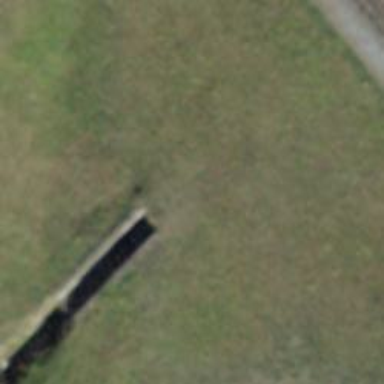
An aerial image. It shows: Culvert tunnel.